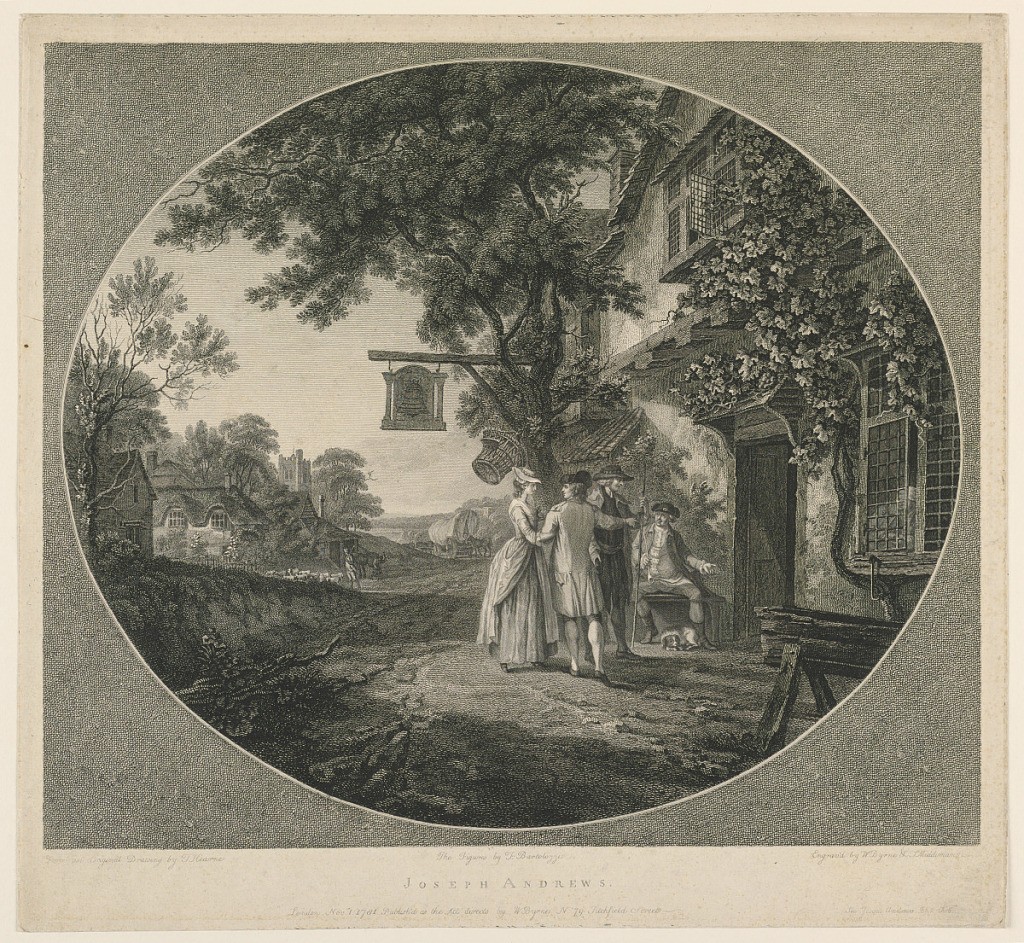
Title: Joseph Andrews
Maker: William Byrne, English, 1743 - 1805
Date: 1781
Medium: Engraving on paper
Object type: Print
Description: The Inn scene, from Fielding's novel, showing four figures at the door to a country inn. A covered wagon in the distance.